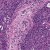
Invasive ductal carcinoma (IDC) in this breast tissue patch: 0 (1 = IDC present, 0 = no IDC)